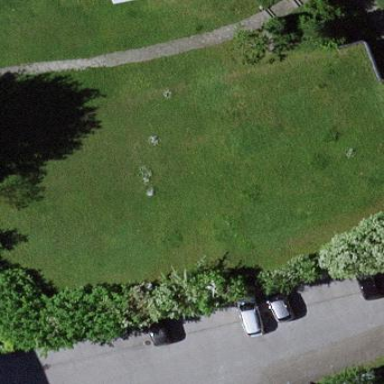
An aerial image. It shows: Group of garages.